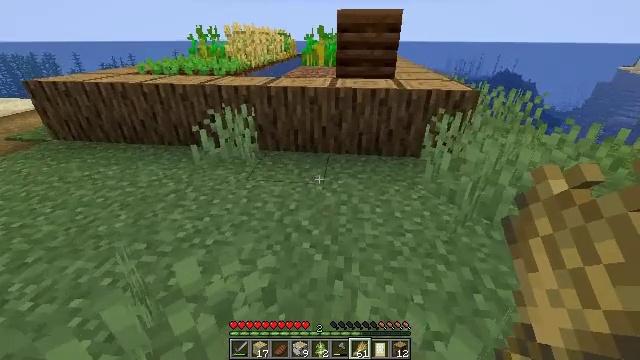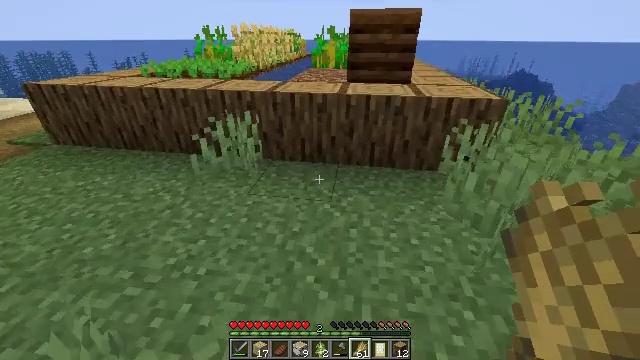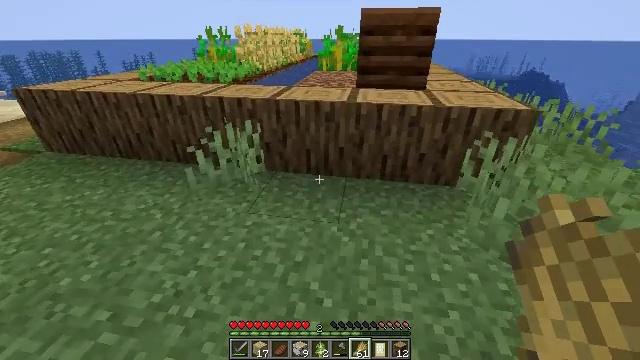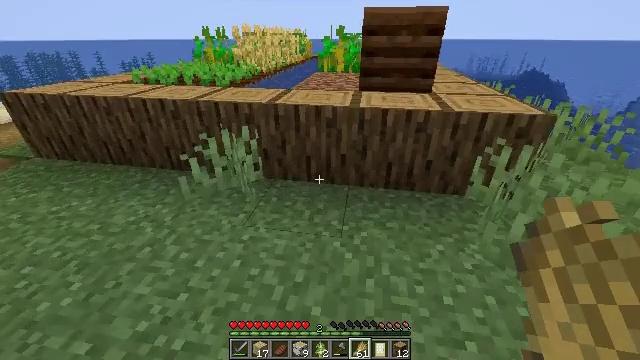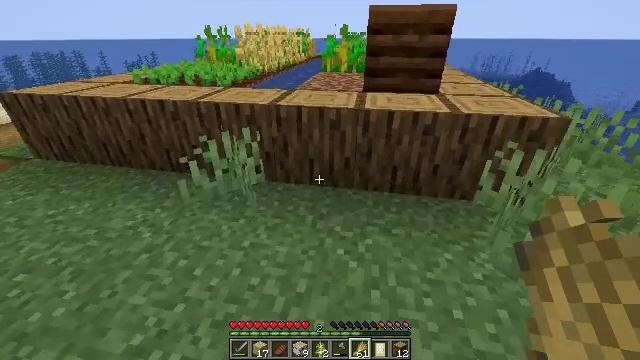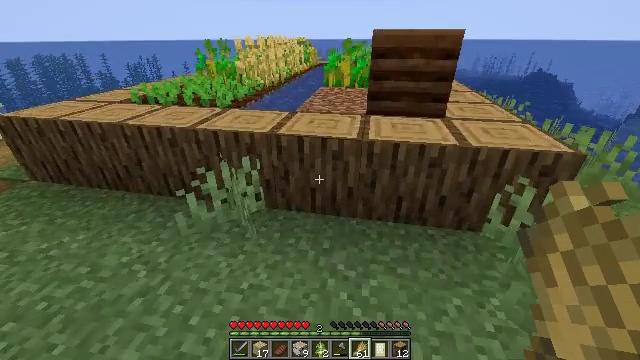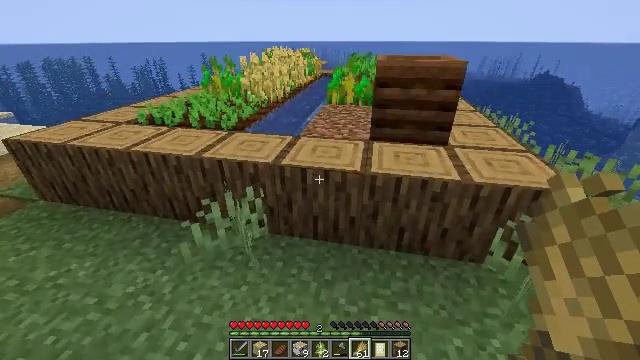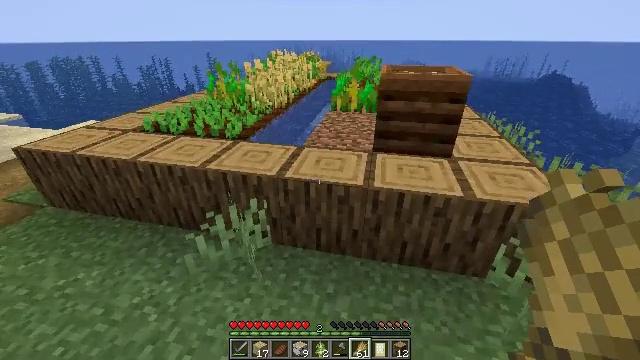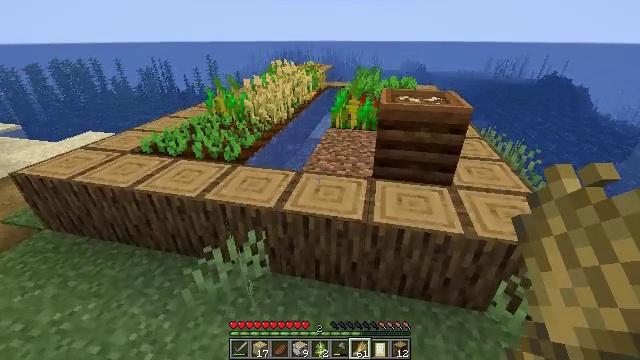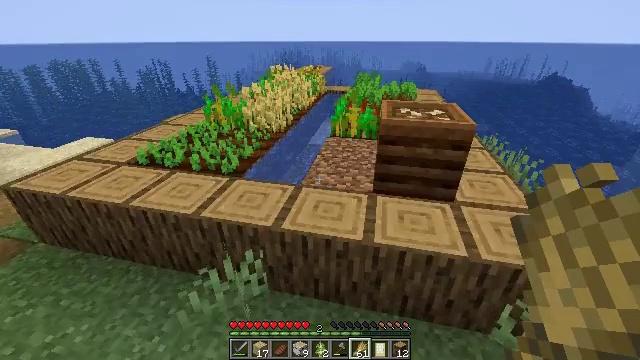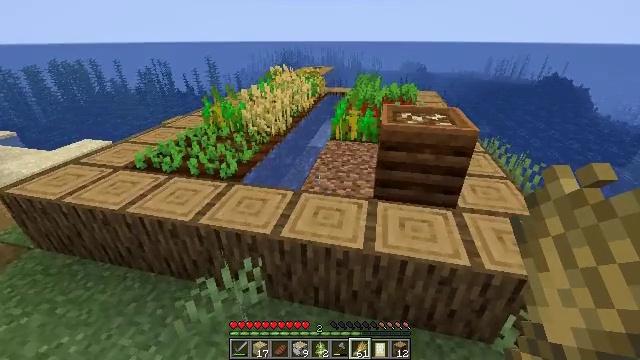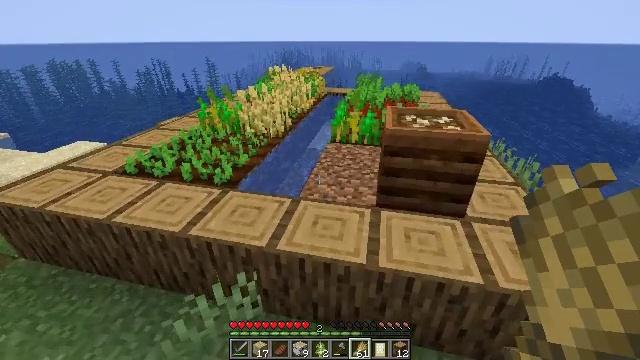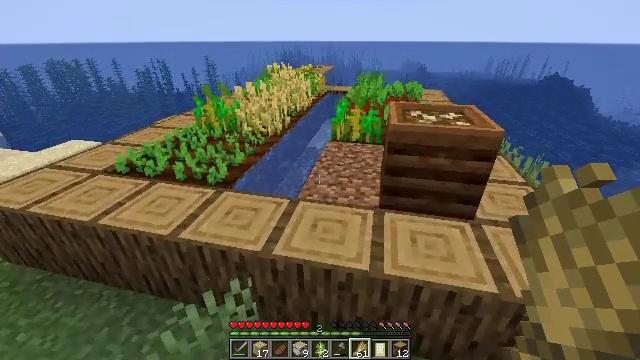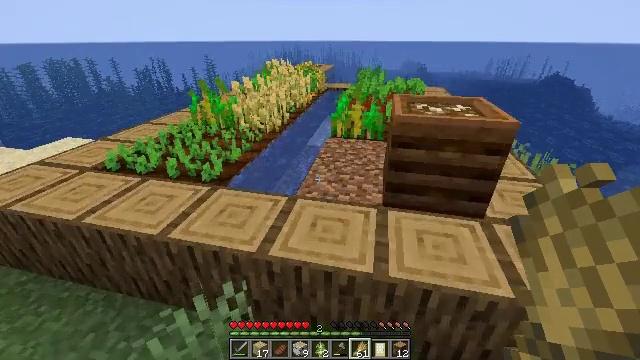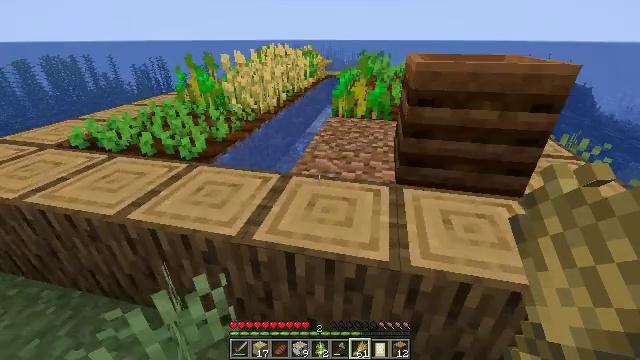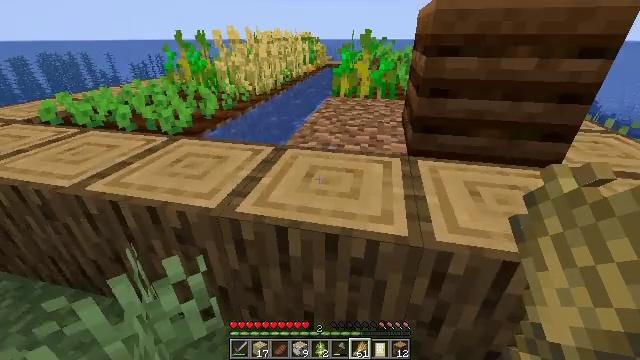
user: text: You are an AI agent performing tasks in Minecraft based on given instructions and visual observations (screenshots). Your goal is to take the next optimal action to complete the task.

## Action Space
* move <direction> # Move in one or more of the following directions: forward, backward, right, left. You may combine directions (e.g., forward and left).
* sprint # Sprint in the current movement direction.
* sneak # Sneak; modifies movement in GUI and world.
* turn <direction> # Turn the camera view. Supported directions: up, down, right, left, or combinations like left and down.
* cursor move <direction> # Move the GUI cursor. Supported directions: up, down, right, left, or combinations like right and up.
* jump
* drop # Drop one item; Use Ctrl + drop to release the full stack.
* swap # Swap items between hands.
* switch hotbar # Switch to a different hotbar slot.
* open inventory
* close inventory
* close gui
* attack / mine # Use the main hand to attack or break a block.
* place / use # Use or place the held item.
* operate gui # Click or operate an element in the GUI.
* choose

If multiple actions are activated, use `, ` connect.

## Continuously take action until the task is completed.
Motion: motion action
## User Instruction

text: Collect beetroots from the field.
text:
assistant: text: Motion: move forward, turn left
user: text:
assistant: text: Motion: move forward, turn left
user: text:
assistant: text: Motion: move forward
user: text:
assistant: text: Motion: move forward
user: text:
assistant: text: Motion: move forward, jump
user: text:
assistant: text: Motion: move forward, jump
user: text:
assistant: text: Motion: move forward, jump
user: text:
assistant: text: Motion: move forward, jump
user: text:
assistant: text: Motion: move forward, jump
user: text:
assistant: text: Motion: move forward, jump
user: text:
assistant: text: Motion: move forward, jump
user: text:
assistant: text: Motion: move forward
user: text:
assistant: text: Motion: move forward
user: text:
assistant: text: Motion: move forward
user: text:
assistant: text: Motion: move forward
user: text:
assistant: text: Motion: move forward
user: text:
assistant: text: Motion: move forward
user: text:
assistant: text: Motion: move forward, jump
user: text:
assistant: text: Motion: move forward, jump
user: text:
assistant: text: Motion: move forward, jump
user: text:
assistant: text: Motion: move forward, jump
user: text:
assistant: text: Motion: move forward
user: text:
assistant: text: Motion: move forward
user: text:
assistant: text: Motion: move forward, turn right
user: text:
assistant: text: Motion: move forward, turn right
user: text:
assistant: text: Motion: move forward
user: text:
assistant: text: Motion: move forward, turn right
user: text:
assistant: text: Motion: move forward
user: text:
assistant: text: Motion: move forward, turn right
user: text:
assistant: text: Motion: move forward, turn right and down